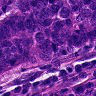
Metastatic tissue present: yes